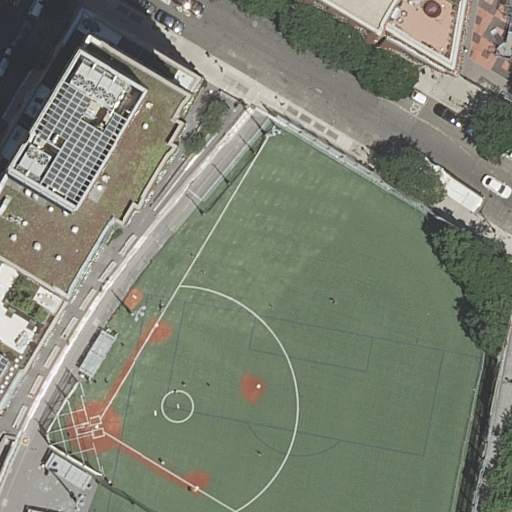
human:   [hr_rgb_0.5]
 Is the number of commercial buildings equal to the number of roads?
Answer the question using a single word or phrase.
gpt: no

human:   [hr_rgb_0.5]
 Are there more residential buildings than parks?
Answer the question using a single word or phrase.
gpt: no

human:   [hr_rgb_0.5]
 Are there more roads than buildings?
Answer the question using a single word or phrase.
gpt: yes

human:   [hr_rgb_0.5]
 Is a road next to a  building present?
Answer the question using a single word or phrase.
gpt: yes

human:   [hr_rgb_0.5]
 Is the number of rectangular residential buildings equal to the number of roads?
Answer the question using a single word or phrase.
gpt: no

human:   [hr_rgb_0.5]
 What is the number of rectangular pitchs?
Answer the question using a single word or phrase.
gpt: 1

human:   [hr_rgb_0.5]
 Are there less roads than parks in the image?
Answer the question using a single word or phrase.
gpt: no

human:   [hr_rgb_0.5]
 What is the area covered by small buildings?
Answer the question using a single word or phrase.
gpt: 62m2

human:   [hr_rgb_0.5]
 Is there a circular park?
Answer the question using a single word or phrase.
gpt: no

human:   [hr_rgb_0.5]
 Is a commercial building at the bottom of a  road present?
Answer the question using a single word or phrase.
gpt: no

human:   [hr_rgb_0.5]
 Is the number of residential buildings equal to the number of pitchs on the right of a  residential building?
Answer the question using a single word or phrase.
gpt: no

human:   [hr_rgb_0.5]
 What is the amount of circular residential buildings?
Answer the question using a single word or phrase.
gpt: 0

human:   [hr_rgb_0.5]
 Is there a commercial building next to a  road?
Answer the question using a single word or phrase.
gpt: no

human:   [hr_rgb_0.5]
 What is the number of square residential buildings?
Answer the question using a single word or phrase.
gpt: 0

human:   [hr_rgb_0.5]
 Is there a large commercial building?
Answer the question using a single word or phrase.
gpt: no

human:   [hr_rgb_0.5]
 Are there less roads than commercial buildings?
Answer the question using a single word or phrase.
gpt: no

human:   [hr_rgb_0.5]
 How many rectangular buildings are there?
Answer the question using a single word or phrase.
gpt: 2

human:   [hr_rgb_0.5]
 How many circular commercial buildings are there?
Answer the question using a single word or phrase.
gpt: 0

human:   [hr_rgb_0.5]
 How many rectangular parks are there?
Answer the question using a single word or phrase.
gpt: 2

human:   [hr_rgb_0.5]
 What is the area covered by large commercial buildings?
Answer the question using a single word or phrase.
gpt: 0m2

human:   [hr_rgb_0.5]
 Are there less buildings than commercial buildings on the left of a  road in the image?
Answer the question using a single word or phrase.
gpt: no

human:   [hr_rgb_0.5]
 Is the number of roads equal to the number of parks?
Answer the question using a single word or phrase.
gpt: no

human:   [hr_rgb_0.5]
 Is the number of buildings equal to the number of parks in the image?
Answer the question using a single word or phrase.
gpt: no

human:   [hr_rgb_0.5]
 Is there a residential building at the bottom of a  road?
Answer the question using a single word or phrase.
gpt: no

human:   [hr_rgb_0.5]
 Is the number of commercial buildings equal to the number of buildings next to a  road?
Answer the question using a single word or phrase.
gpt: no

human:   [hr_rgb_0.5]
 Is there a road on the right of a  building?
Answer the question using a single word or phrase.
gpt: yes

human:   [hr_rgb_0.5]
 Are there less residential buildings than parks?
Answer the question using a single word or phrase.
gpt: no

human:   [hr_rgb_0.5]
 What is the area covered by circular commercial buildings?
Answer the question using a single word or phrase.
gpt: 0m2

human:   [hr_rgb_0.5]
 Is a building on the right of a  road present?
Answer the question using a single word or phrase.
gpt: yes

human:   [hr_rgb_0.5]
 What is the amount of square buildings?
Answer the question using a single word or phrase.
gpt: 0

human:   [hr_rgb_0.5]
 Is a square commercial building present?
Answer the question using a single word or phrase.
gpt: no

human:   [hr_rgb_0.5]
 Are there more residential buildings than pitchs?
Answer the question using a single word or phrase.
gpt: yes

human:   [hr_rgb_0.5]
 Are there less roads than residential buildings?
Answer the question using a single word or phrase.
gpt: no

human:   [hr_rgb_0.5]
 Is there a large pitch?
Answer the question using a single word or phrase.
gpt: yes

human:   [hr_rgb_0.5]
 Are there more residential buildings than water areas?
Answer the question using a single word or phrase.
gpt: yes

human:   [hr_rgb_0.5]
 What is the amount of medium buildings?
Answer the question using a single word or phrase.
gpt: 1